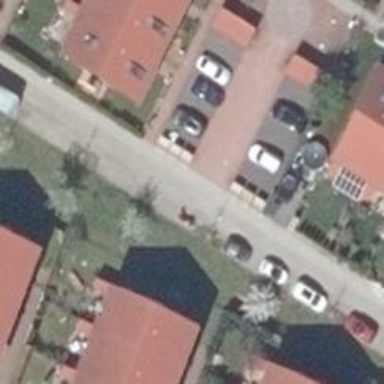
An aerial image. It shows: Residential road.